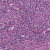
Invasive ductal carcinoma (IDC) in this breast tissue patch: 1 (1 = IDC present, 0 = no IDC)